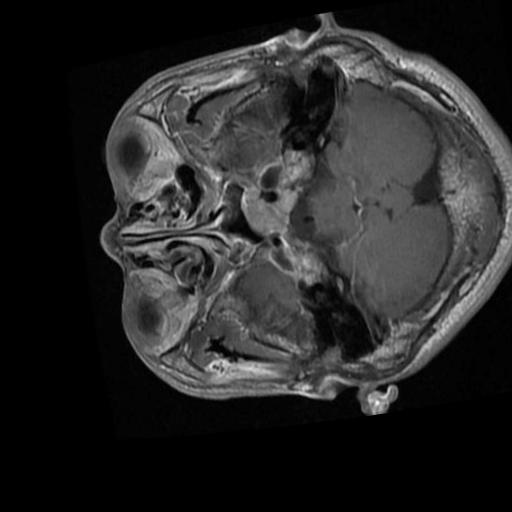
Label: brain_tumor